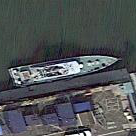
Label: civil